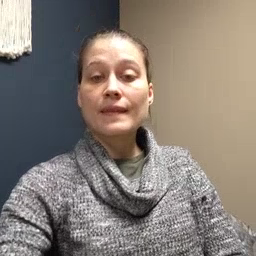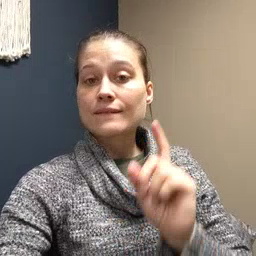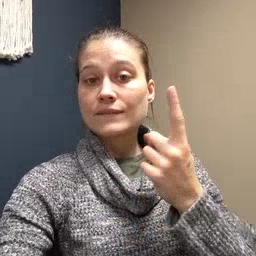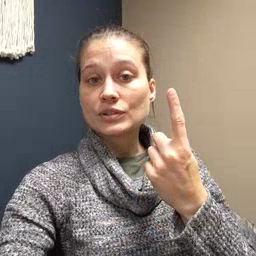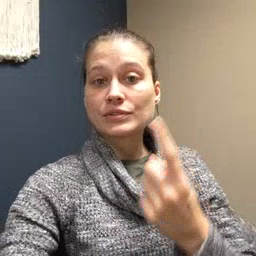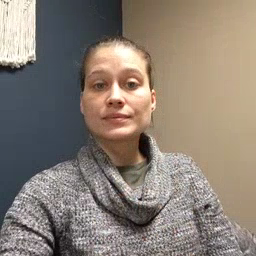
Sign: first